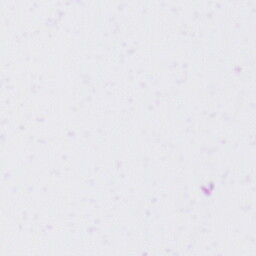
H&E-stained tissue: Liver